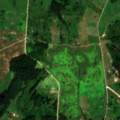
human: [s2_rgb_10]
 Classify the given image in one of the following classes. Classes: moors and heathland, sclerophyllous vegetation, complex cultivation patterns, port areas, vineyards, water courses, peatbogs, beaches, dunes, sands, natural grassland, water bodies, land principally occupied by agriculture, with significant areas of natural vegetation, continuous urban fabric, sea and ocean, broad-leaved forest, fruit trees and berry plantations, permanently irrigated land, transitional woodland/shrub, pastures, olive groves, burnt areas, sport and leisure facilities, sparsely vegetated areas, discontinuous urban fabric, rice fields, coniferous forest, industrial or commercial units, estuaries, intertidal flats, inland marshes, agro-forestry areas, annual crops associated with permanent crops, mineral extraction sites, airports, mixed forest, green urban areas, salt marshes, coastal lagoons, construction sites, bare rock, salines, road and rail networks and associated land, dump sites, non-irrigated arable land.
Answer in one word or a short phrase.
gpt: pastures, land principally occupied by agriculture, with significant areas of natural vegetation, broad-leaved forest, mixed forest